九年级 · 度量几何学
 (8 分)如图, $A B$ 为 $\odot O$ 的直径, 弦 $C D \perp A B$ 于点 $E$, 连接 $D O$ 并延长交 $\odot O$ 于点

$F$, 连接 $A F, \angle A F D=\angle C D F$.

(1)求证: $A C=C F$;

(2)连接 $A C$, 若 $A B=12$, 求 $A C$ 的长.

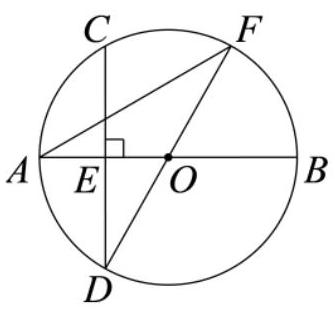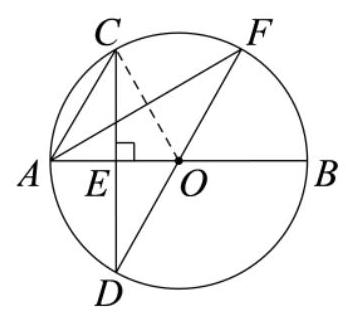
答案:  (1)见解析

(2) $A C=6$

解析: (1) 根据题意和垂经定理得 $A C=A D$, 根据 $\angle A F D=\angle C D F$ 得 $A D=C F$, 即可得;

(2) 连接 $O C$, 根据直径的长可得 $O A=6$, 根据 $A C=A D=C F$ 得 $\angle A O C=60^{\circ}$, 根据 $O A=O C$得 $\triangle A O C$ 是等边三角形, 即可得.

【详解】(1) 证明: $\because A B$ 为 $\odot O$ 的直径, $C D \perp A B$,

$\therefore A C=A D$,

$\because \angle A F D=\angle C D F$,

$\therefore A D=C F$,

$\therefore A C=C F$.

(2) 解: 如图所示, 连接 $O C$,

$\because A B=12$,

$\therefore O A=6$,

$\because A C=A D=C F$,

$\therefore \angle A O C=\frac{1}{3} \times 180^{\circ}=60^{\circ}$,

$\because O A=O C$,

$\therefore \triangle A O C$ 是等边三角形,

$\therefore A C=O A=6$.

【点睛】本题考查了垂经定理, 等边三角形的判定, 解题的关键是掌握这些知识点.